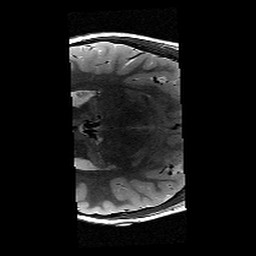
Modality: T2w
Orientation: axial
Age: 10
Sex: male
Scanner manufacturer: siemens
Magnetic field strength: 3 T
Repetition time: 9.23 s
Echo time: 0.067 s